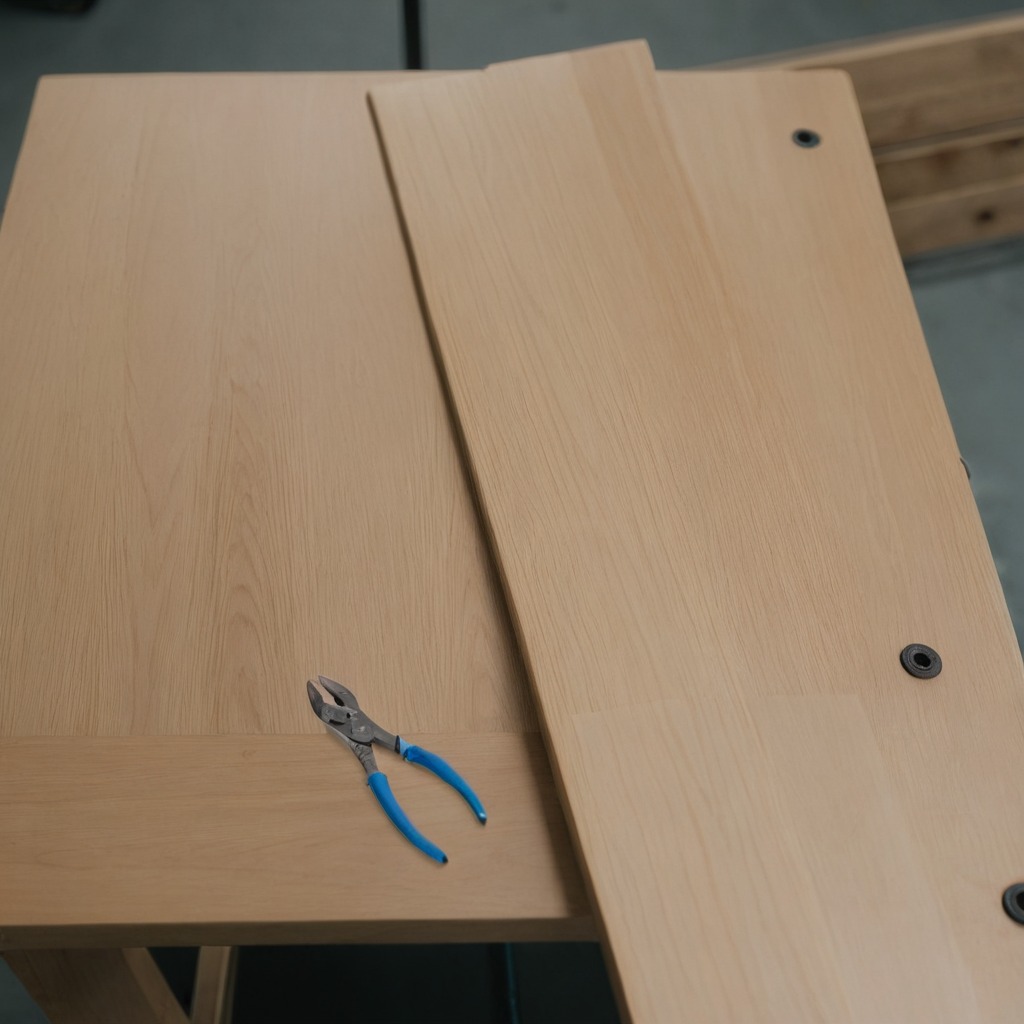
A plier is lying on the workbench inside a coastal fishing gear workshop.